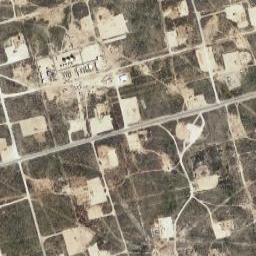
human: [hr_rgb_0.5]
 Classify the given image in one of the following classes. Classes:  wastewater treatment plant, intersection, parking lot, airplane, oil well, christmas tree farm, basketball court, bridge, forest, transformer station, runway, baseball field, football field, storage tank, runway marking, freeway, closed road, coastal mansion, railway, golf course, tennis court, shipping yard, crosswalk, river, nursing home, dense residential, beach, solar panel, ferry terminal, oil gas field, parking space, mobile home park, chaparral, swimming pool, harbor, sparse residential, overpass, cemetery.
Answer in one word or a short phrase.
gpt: oil gas field